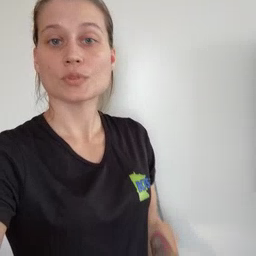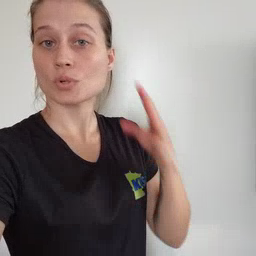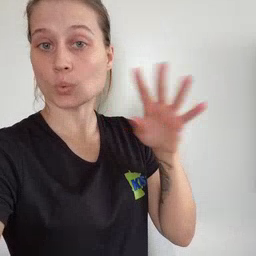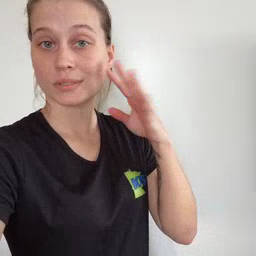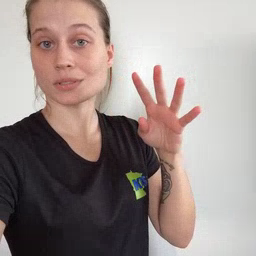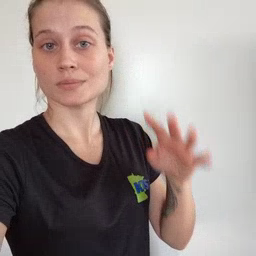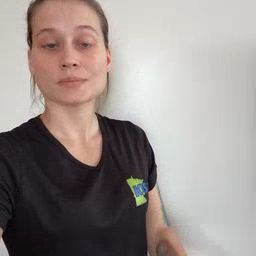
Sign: noisy